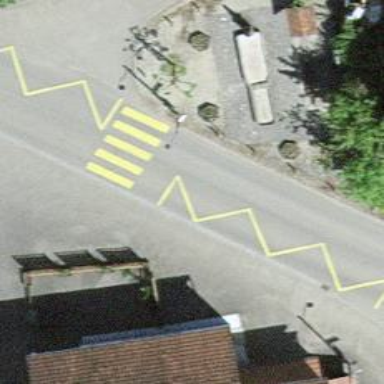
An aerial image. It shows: Uncontrolled zebra crossing.